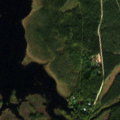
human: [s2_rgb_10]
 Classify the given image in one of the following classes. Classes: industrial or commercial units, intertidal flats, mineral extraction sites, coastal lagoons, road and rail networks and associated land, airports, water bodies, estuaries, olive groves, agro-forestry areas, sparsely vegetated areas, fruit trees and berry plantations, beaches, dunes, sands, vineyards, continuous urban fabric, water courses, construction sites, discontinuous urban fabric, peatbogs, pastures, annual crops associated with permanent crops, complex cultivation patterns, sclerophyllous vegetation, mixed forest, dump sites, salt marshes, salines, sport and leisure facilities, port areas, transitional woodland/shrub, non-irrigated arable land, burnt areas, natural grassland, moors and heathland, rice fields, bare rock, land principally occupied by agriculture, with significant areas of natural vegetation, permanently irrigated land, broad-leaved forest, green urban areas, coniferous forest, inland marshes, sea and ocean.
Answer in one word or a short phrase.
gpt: coniferous forest, mixed forest, transitional woodland/shrub, peatbogs, water bodies